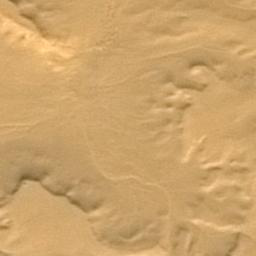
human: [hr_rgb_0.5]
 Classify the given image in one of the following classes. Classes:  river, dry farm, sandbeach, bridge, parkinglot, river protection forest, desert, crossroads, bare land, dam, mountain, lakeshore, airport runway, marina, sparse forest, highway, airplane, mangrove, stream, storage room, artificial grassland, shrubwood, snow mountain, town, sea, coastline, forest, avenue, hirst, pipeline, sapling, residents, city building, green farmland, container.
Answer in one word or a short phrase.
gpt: desert